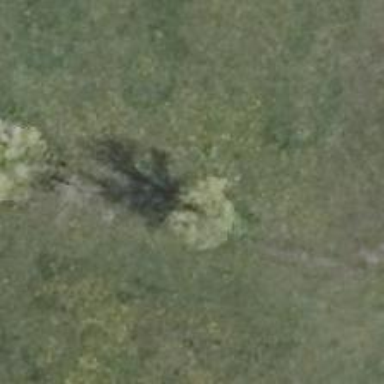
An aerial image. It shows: Row of trees in natural setting.